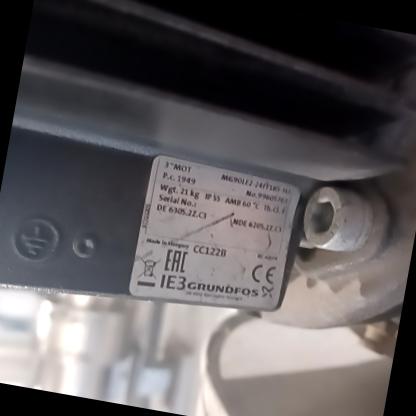
Klasa: tabliczka-znamionowa